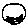
Label: smiley face